Field crop: tomato
Growth stage: 1
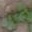
Species: solanum